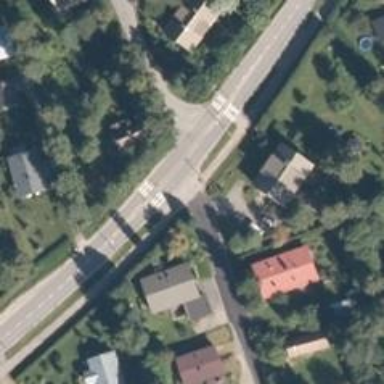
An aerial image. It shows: Marked road crossing.